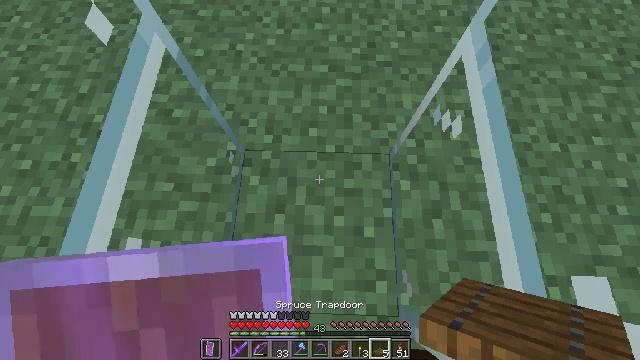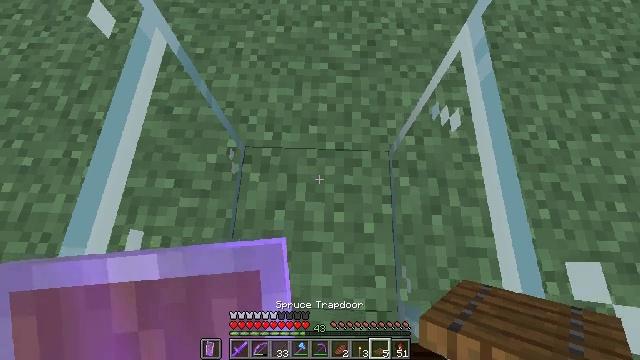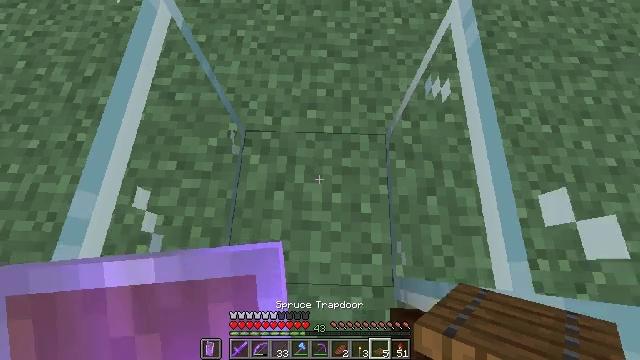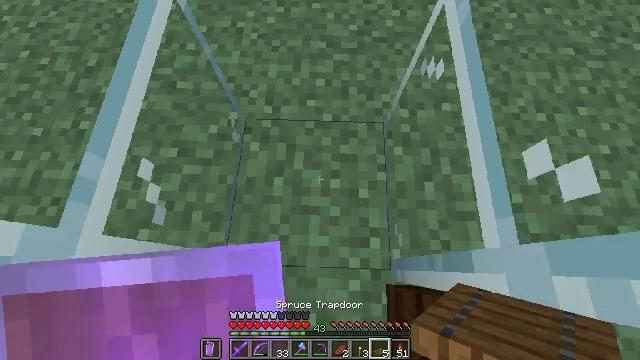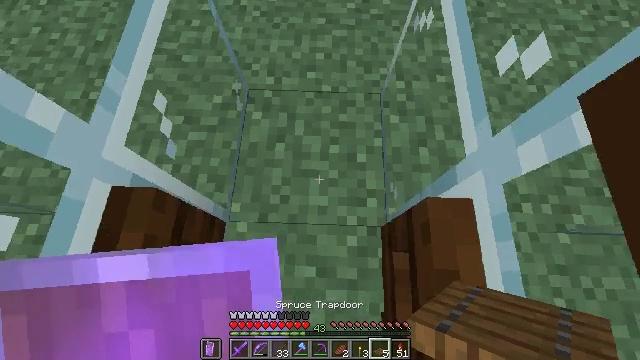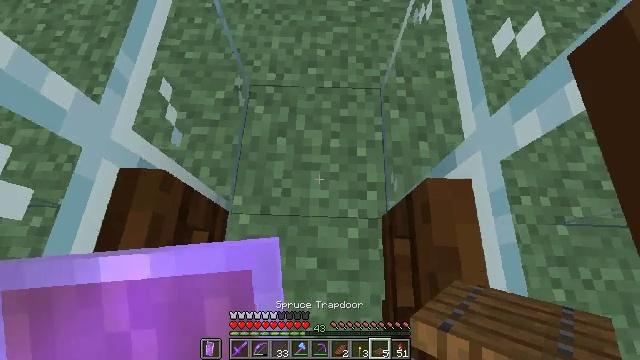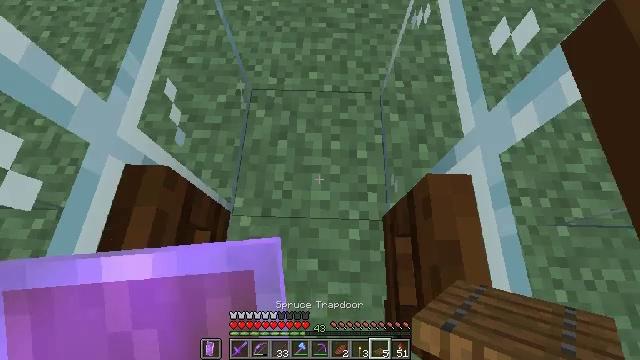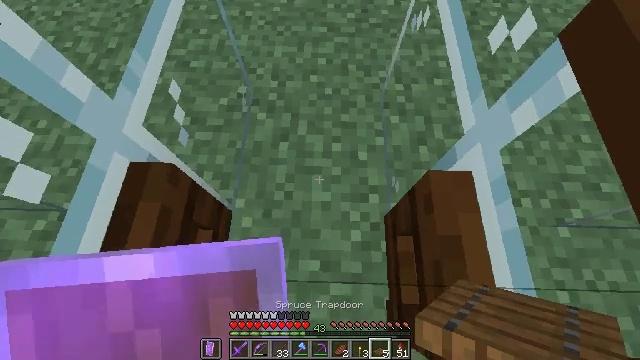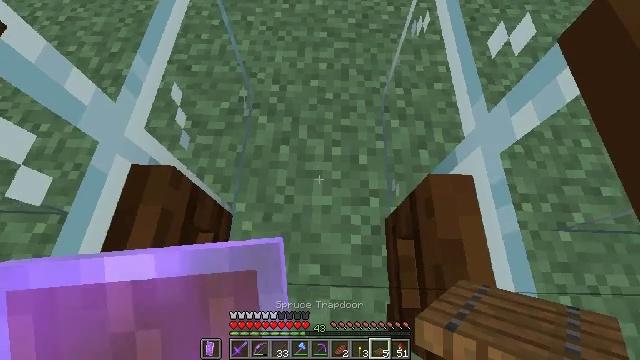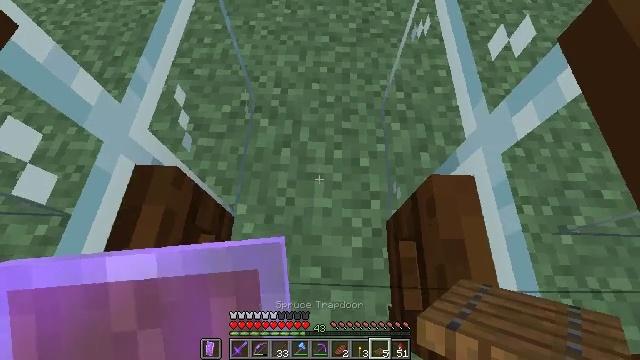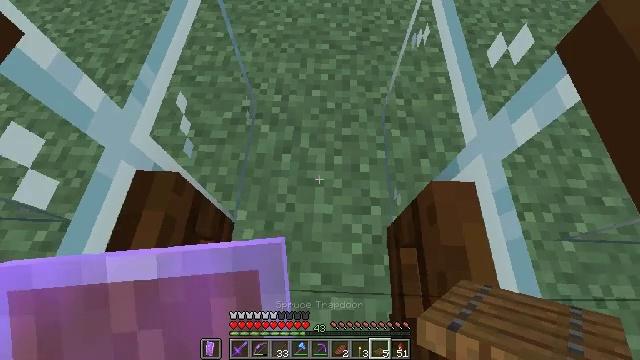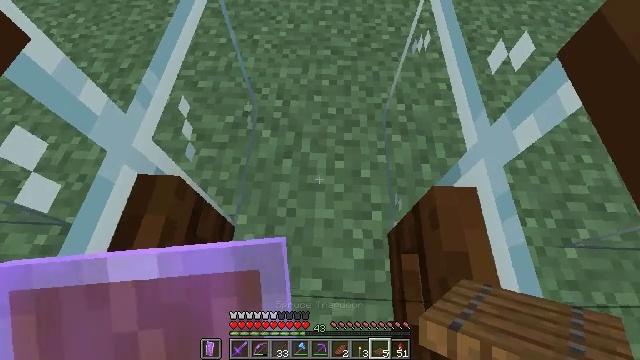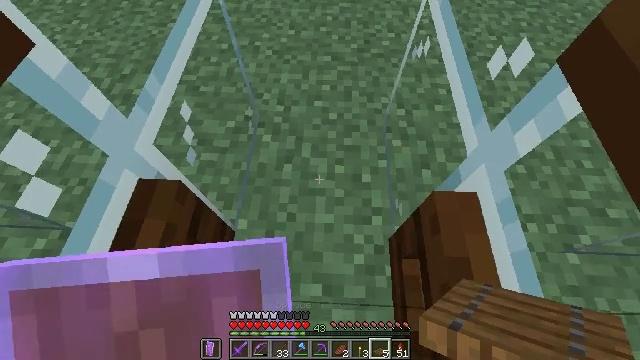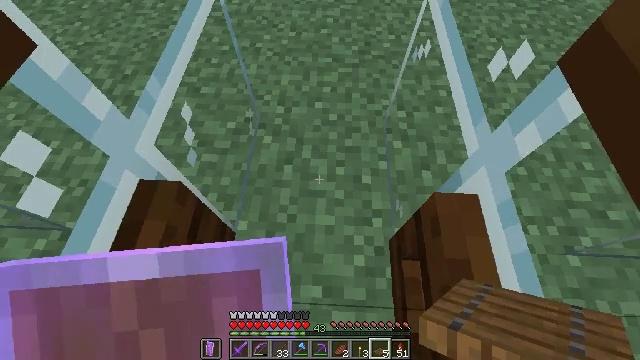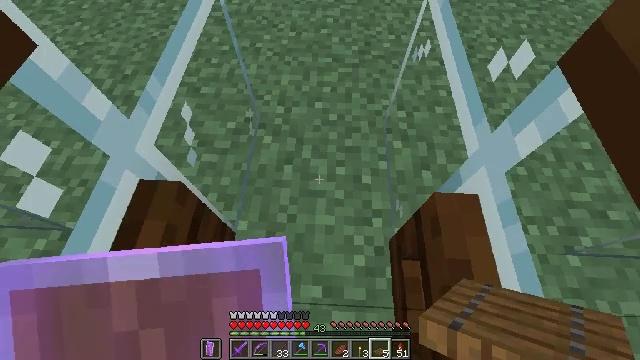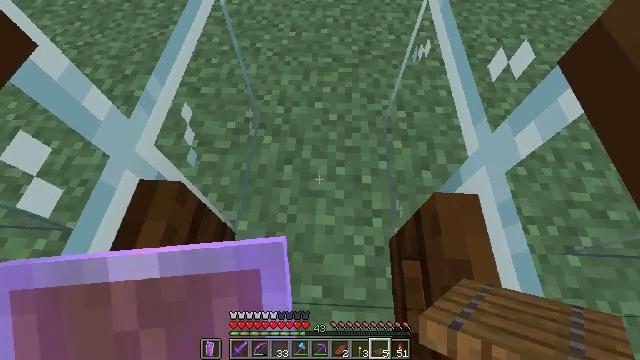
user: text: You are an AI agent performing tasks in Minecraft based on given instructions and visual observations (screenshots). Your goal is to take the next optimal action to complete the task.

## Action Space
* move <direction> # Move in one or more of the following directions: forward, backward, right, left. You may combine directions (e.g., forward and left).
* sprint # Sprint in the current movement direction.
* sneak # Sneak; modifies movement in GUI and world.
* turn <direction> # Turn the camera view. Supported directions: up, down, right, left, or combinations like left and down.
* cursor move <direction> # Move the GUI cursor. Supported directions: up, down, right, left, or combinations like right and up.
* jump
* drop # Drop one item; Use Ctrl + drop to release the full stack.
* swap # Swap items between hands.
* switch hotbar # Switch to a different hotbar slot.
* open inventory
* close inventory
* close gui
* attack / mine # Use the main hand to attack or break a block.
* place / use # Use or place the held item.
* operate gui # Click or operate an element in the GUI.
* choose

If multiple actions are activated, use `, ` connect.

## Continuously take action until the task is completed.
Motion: motion action
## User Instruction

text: Attack the dark oak fence gate to collect it.
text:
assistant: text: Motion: move back
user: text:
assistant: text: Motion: move back
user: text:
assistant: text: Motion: move back
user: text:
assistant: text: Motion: no_op
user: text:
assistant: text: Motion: no_op
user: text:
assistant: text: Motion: turn up
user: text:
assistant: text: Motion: turn up
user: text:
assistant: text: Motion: no_op
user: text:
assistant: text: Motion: no_op
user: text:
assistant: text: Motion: turn up
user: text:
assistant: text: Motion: turn up
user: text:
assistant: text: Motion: turn up
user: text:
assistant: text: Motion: no_op
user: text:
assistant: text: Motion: no_op
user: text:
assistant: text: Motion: no_op
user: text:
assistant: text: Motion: no_op
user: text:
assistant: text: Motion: no_op
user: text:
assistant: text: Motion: no_op
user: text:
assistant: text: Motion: no_op
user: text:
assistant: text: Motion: no_op
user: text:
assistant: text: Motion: move forward
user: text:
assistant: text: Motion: move forward
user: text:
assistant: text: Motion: no_op
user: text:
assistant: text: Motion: turn down
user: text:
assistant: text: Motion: turn down
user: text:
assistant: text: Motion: no_op
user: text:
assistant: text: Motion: no_op
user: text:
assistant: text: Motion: no_op
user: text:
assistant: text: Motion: no_op
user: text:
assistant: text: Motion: no_op